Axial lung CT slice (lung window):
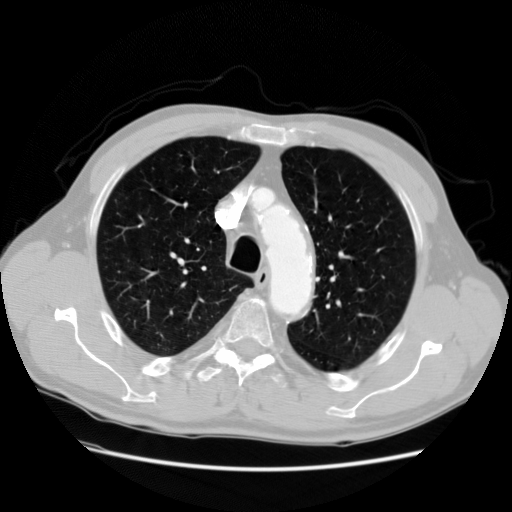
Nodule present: no